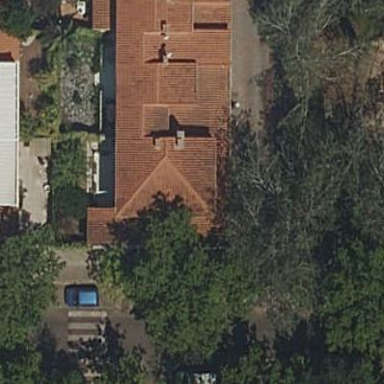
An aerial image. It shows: Terrace building.